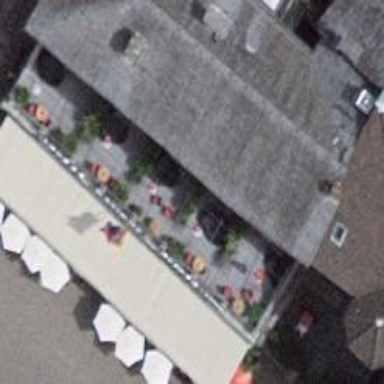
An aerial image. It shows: Restaurant.